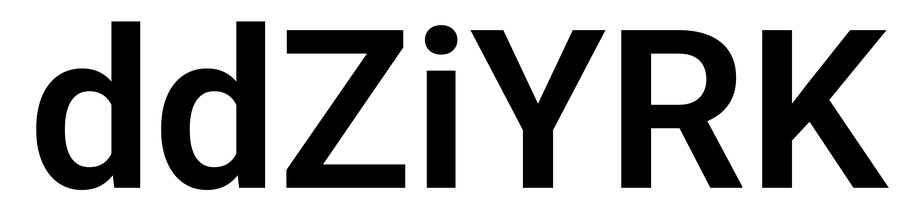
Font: Roboto_SemiBold